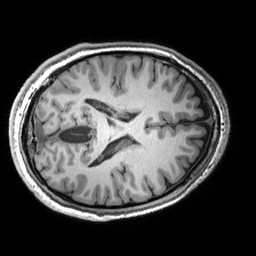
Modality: T1w
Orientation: axial
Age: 26
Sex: male
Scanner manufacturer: siemens
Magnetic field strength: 3 T
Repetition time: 2.53 s
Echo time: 0.00299 s